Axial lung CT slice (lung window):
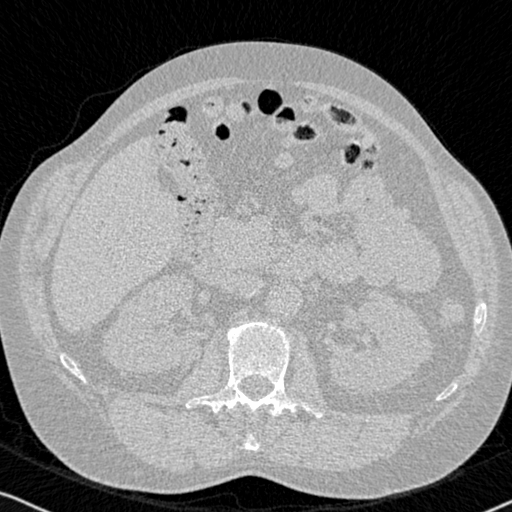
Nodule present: no